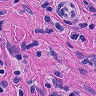
Metastatic tissue present: yes